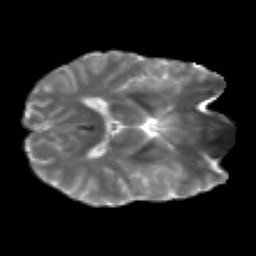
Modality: T2w
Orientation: axial
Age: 24
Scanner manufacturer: siemens
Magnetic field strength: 3 T
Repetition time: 2.2 s
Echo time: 0.084 s